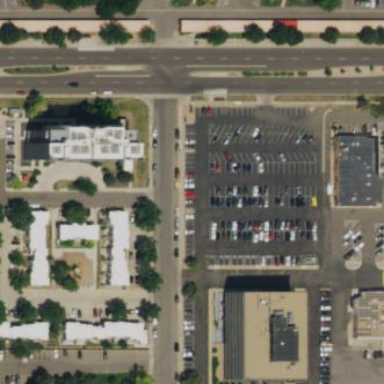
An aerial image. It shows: Parking area with surface.